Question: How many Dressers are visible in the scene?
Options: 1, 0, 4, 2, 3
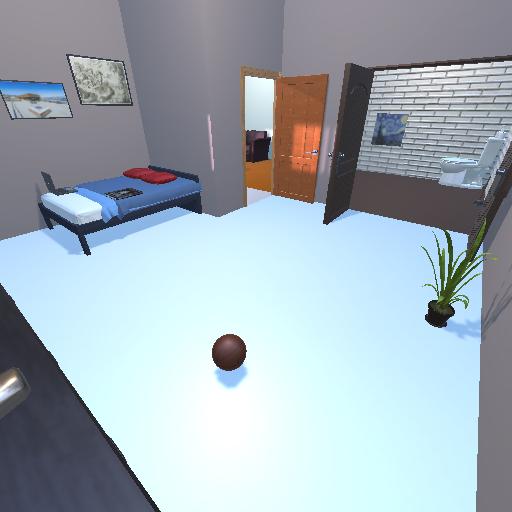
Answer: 1